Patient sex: F
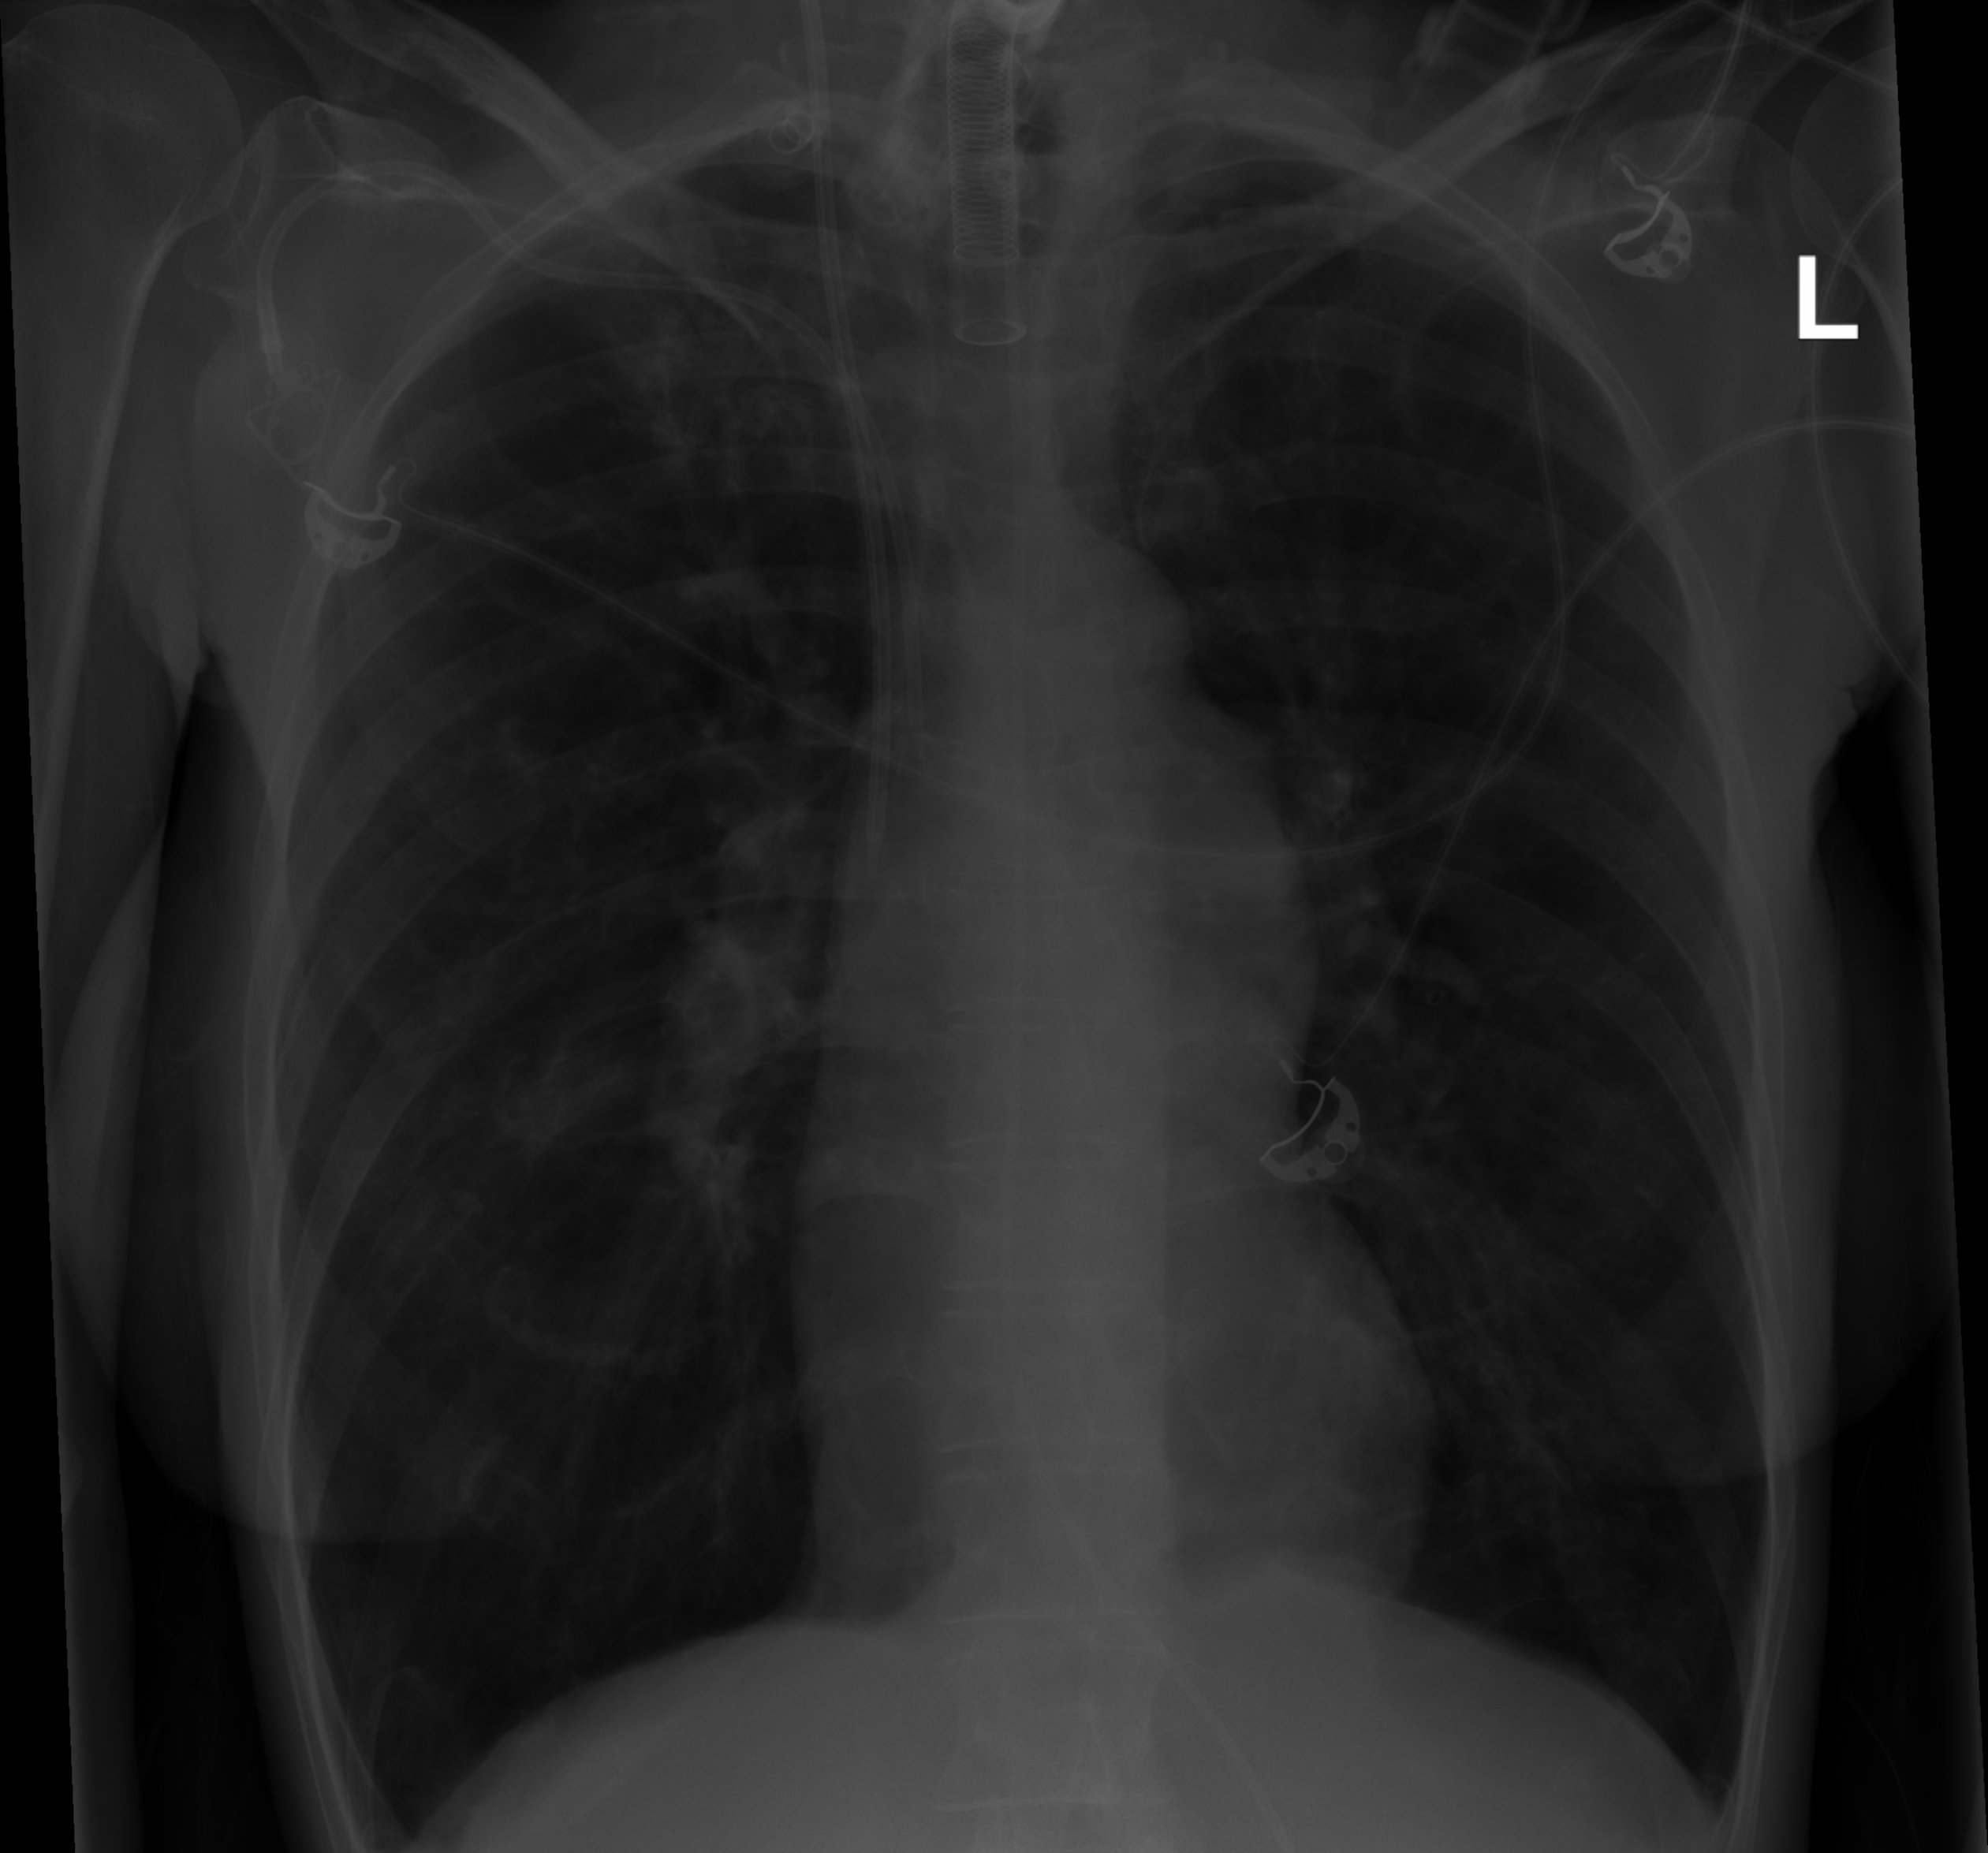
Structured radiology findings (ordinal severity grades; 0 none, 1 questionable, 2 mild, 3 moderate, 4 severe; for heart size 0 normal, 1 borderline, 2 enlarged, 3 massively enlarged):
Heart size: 0
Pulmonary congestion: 0
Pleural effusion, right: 0
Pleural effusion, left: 0
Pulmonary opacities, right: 2
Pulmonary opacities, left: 0
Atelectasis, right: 0
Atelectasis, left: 0